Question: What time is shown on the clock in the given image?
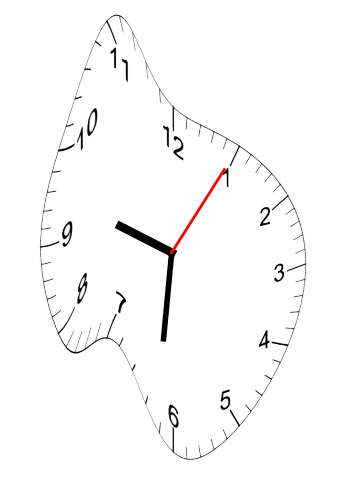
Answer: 09:31:05